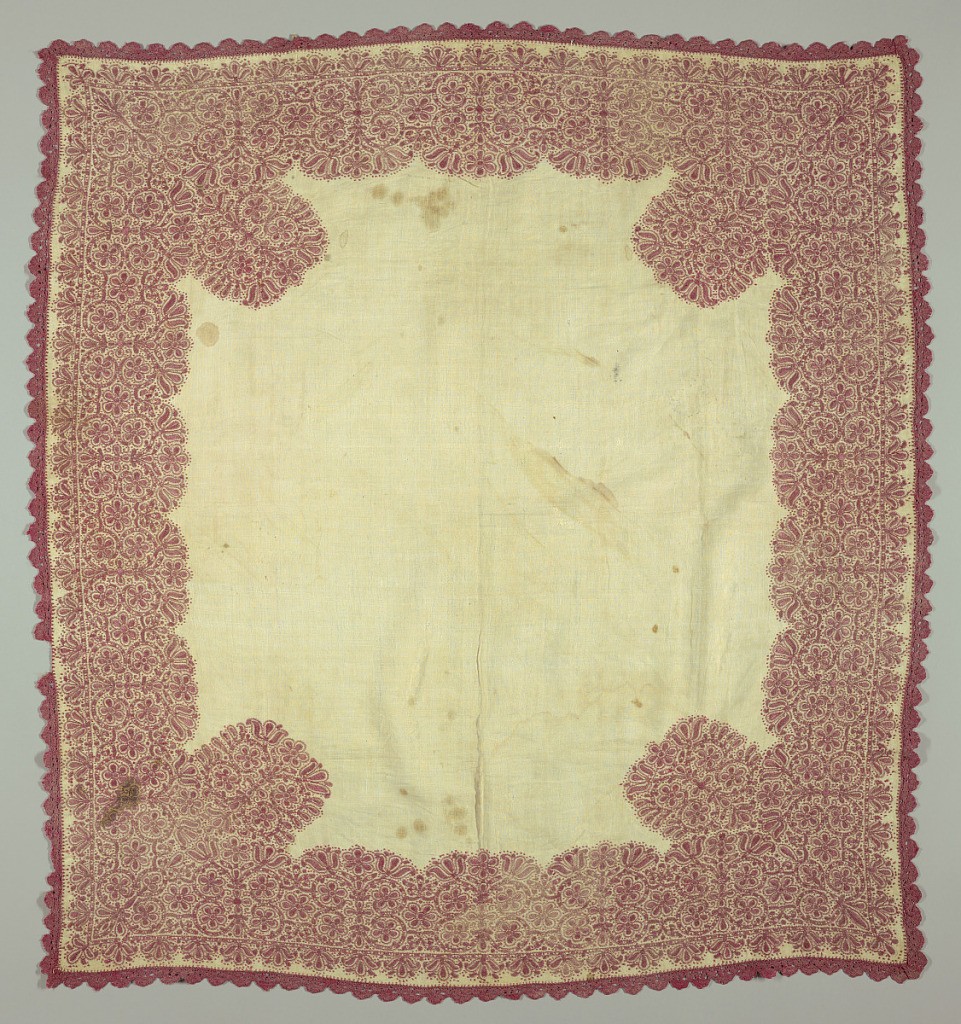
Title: Table cover
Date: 17th century
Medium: silk on linen Technique: buttonhole and seed stitches on plain weave
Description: Embroidered pattern of tightly compacted scrolling vines and flowers in red silk on a ground of white linen. Pattern forms a border around the edge of the square with additional ornament in each corner. Cover has a border of bobbin lace in the same silk as the embroidery.